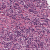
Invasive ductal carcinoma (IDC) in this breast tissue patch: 1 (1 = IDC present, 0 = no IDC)